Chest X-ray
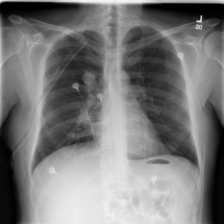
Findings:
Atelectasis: negative
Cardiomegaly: negative
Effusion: negative
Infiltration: negative
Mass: negative
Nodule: positive
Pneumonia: negative
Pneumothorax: negative
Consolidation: negative
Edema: negative
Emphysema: positive
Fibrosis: negative
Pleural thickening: negative
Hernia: negative